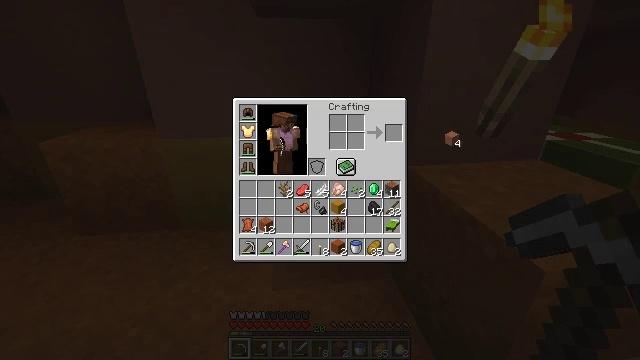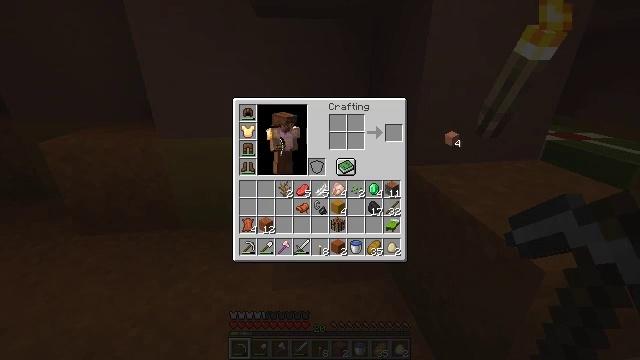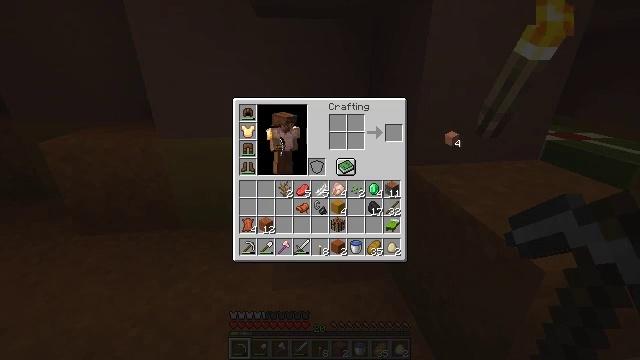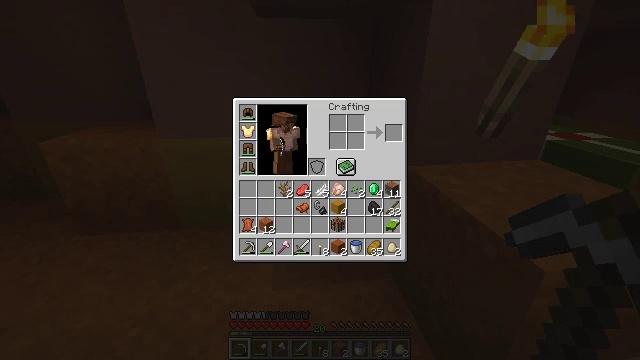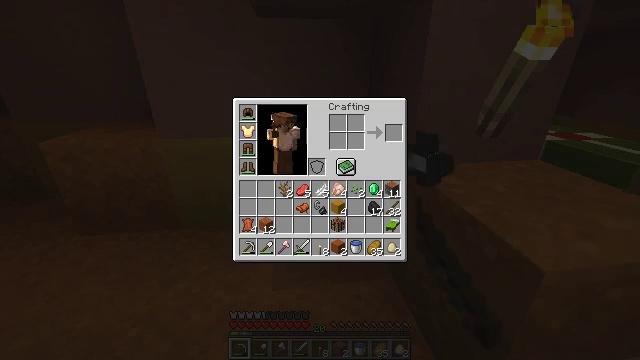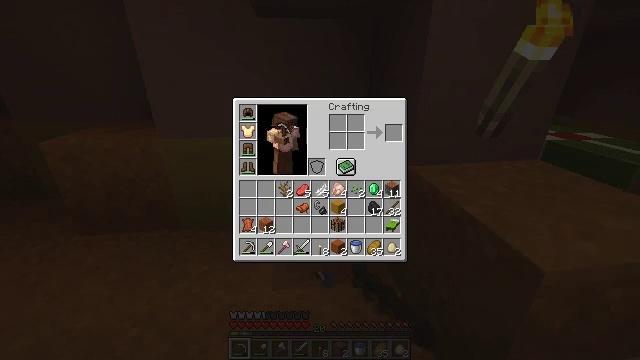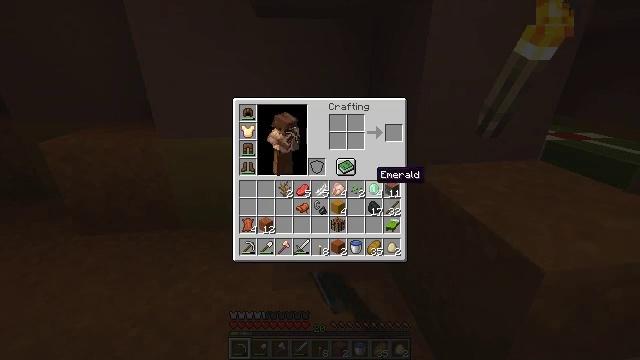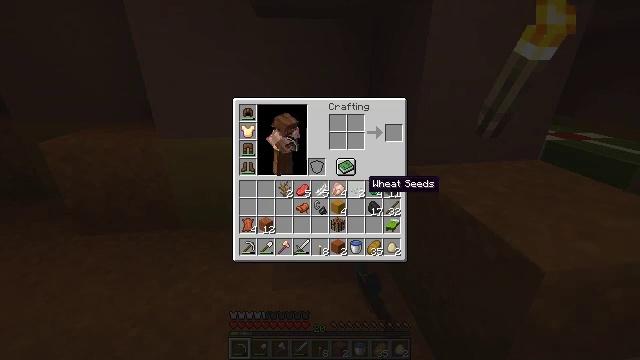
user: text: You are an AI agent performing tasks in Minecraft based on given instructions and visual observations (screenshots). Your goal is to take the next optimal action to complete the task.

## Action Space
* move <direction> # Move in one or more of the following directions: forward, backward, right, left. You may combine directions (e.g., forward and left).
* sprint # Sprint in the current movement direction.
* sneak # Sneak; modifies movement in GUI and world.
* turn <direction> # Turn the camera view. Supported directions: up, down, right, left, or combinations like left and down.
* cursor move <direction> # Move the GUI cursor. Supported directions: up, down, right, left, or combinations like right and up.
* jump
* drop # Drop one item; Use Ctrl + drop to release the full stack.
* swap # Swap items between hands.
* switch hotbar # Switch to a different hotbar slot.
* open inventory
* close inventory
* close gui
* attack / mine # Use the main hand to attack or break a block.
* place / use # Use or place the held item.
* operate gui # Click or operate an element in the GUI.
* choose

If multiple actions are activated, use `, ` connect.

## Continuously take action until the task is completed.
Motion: motion action
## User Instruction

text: Drop terracotta.
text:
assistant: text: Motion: operate gui
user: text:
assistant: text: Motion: operate gui
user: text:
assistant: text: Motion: no_op
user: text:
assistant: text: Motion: cursor move left and down
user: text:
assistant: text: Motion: cursor move left and down
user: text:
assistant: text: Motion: cursor move left and down
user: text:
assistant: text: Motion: cursor move left and down
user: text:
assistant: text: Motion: no_op